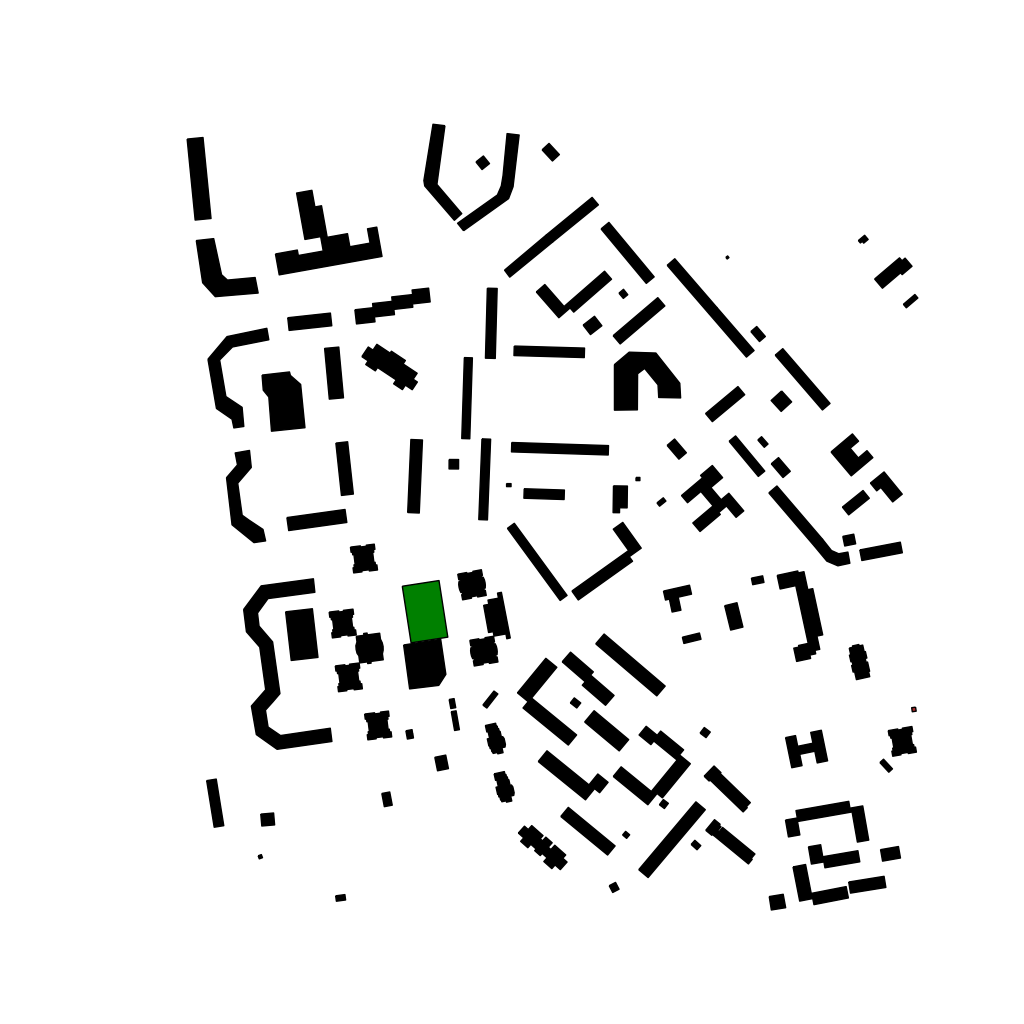
Tags: overhead vector_map, industrial, recreation, residential, special, modern, soviet, high_rise, individual_rise, low_rise, medium_rise, density_1, Building, Facility, Park, 1.0 km²